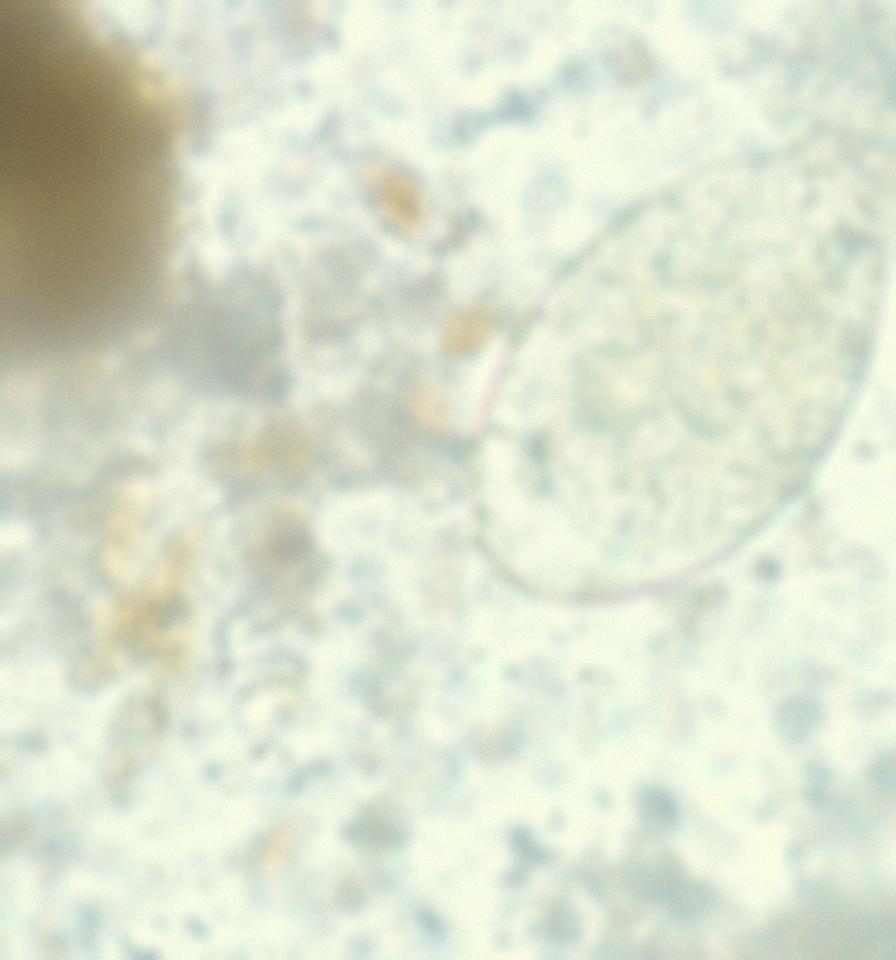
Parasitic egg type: Fasciolopsis buski